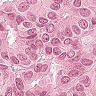
Metastatic tissue present: yes